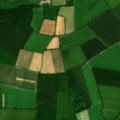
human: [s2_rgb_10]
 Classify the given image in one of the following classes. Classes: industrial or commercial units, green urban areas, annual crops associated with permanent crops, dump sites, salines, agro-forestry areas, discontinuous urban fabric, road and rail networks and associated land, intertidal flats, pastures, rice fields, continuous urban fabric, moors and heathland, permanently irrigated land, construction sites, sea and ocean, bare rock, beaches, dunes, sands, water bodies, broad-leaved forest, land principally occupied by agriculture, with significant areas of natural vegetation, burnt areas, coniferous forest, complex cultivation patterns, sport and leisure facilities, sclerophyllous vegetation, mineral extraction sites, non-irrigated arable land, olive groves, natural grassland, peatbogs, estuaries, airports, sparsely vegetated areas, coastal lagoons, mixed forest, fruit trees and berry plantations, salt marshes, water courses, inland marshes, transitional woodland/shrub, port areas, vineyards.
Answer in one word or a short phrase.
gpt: non-irrigated arable land, pastures, coniferous forest